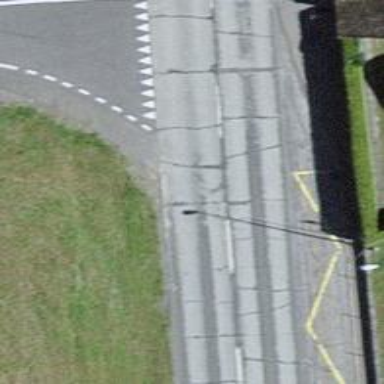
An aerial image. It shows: Bus stop with designated stop position for public transport.